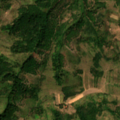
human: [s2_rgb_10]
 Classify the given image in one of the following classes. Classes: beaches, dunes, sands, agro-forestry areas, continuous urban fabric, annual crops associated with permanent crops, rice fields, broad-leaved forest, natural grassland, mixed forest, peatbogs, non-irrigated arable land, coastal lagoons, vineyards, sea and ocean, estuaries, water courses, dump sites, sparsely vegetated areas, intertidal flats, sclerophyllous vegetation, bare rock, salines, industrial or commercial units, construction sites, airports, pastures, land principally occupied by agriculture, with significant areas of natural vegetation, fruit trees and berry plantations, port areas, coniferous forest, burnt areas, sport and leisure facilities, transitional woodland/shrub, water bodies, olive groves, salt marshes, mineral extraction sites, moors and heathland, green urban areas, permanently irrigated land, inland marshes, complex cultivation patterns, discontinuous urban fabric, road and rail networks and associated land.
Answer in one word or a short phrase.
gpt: pastures, broad-leaved forest, transitional woodland/shrub